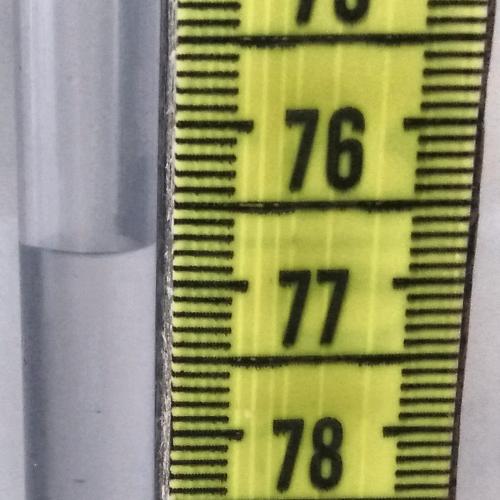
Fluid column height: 76.8 cm